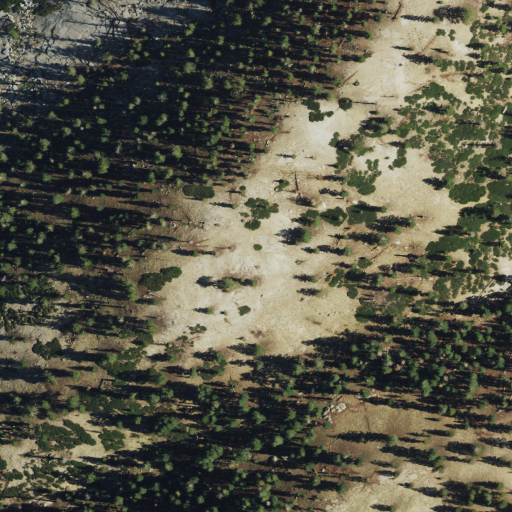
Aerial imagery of mountain in California named Boundary Hill containing evergreen forest and shrub